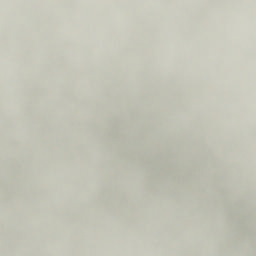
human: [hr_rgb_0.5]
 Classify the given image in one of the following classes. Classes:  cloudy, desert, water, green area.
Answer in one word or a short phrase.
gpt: cloudy